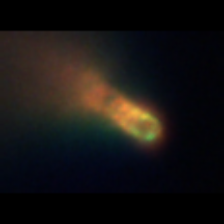
Taxon: Guinardia
Group: Diatoms